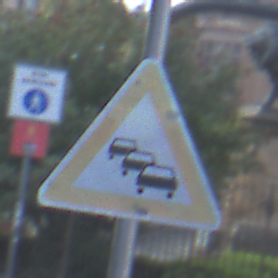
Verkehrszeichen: Stau
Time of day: SunriseSunset
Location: Outdoor (Urban)
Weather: PartlyCloudy
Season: NotSpecified
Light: Natural